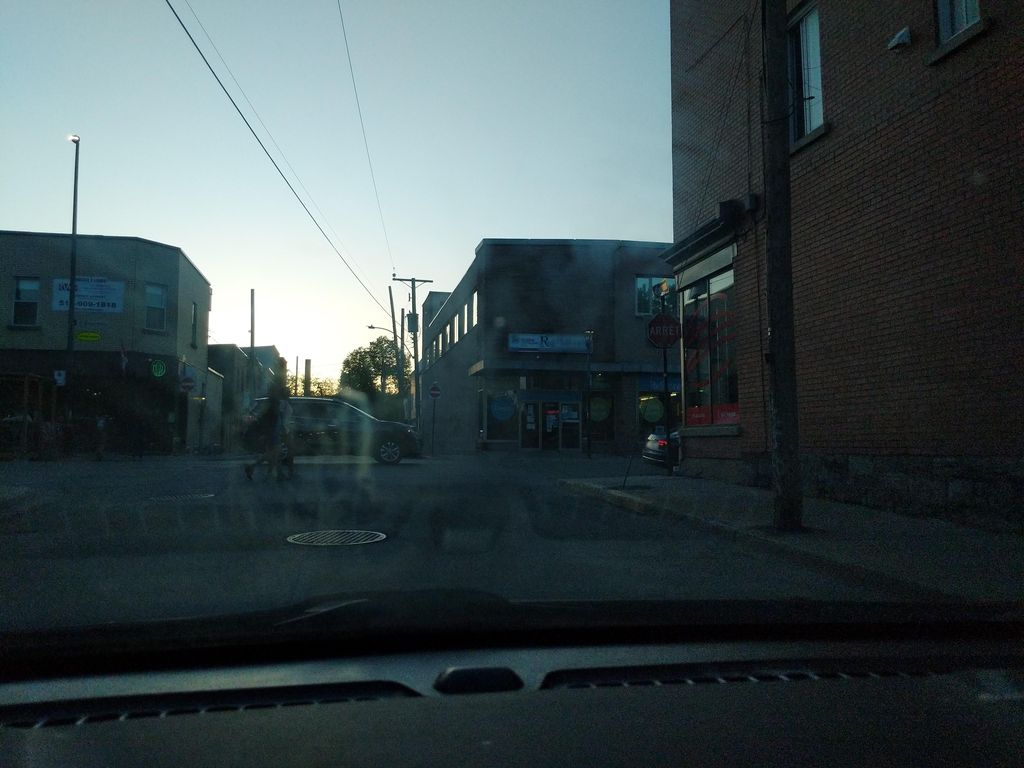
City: montreal